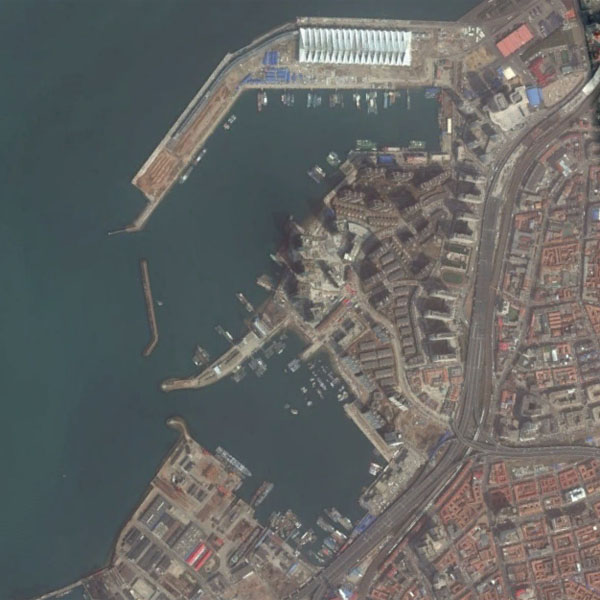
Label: Port